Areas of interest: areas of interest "Church"
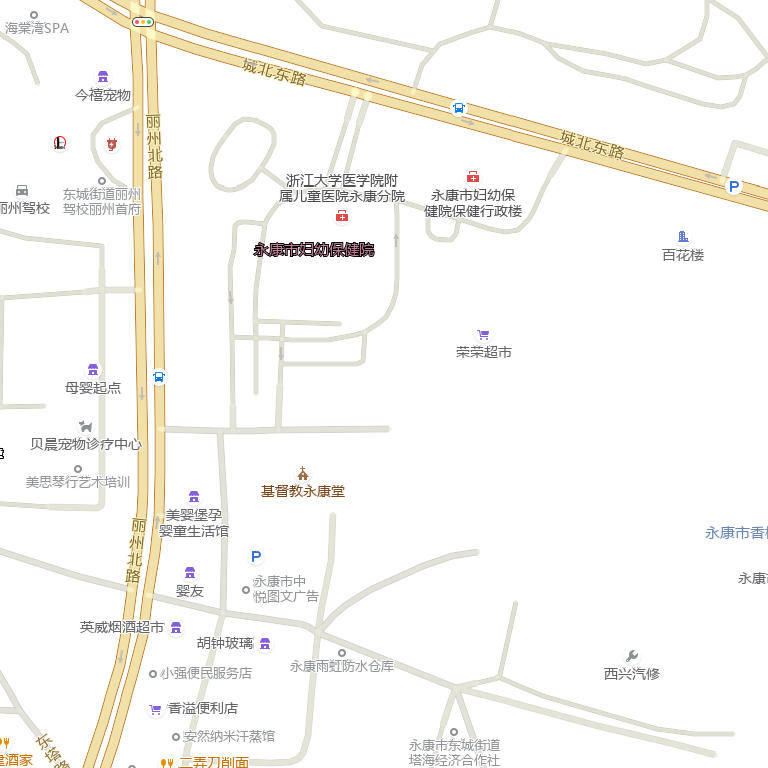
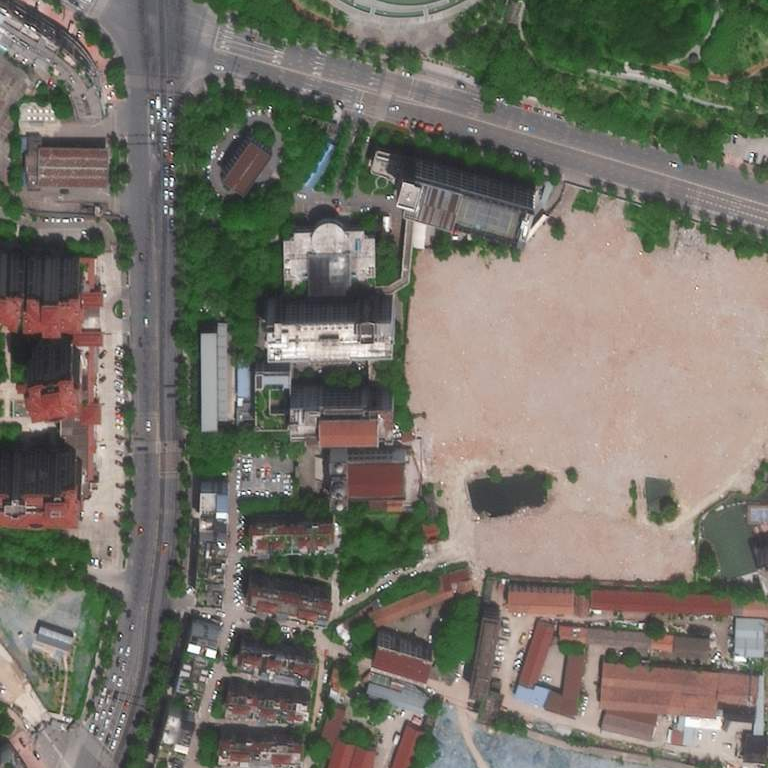